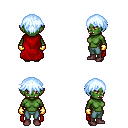
a pixel art fantasy rpg character, female body template, orc, green skin, red cape, teal pants, white cyan short bangs hairstyle, gold gloves, maroon shoes, four views (front, back, left, right), 2x2 character sprite sheet, small pixel art, hard edges, no anti-aliasing